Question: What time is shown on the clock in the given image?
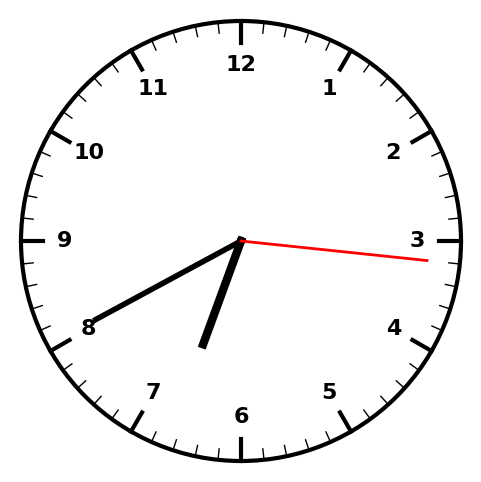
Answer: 06:40:16